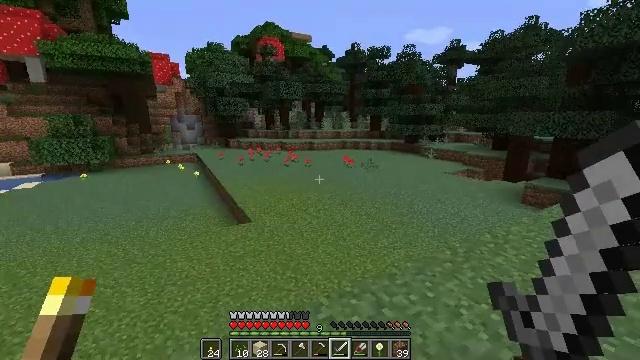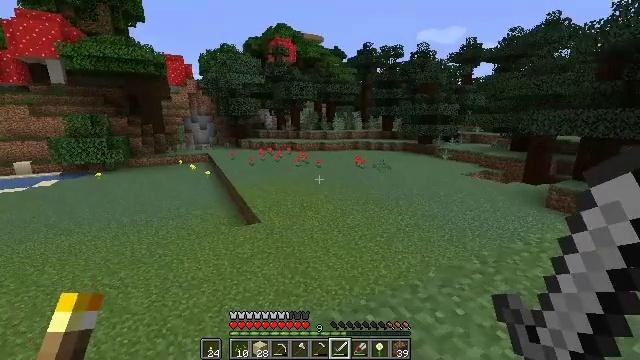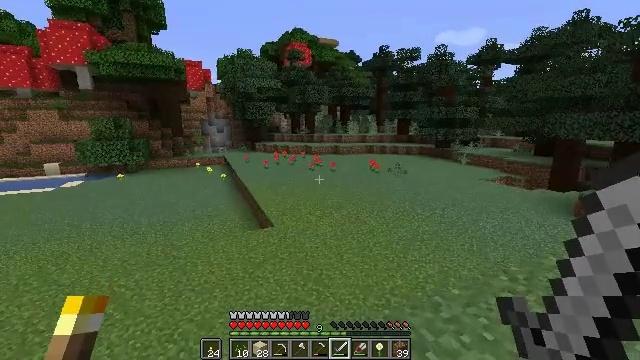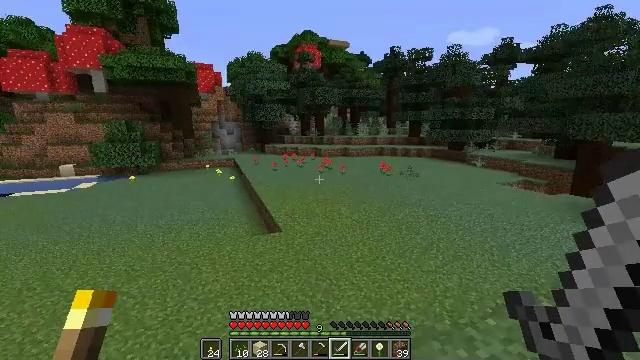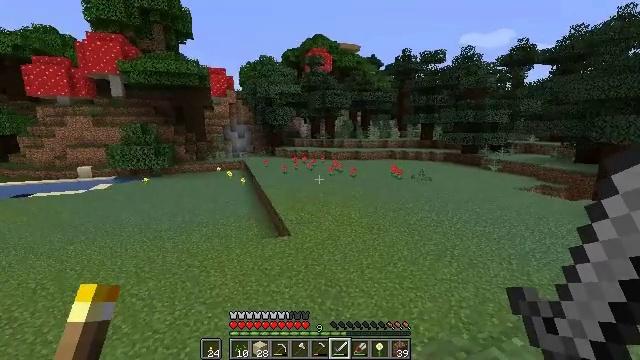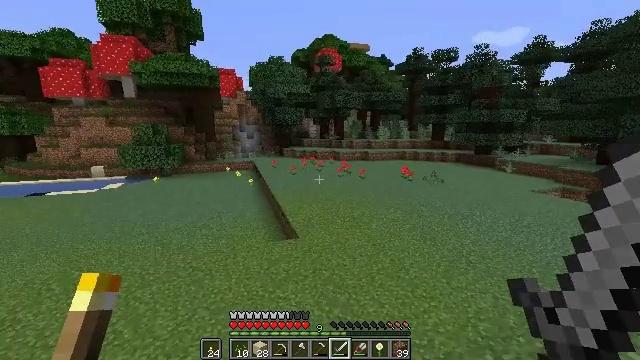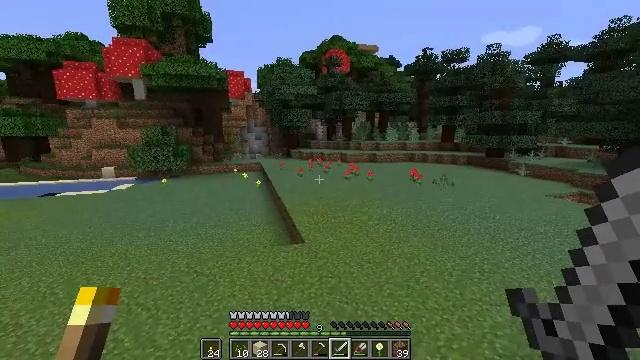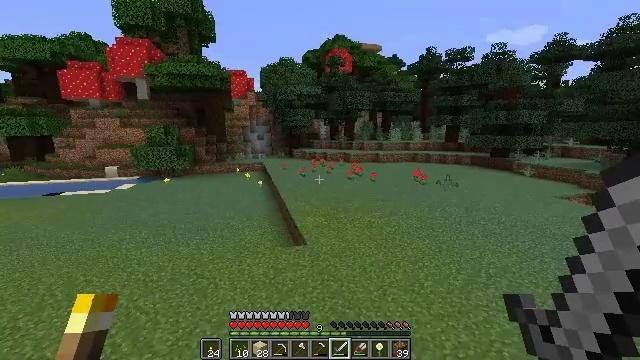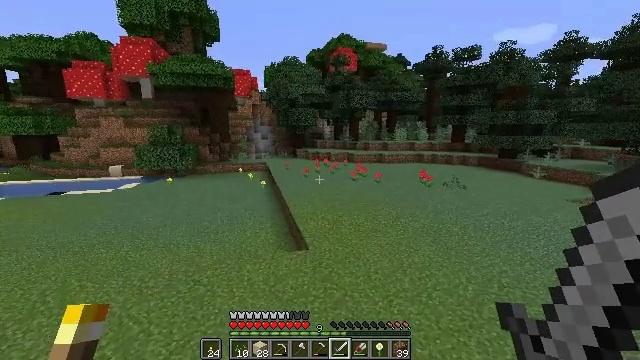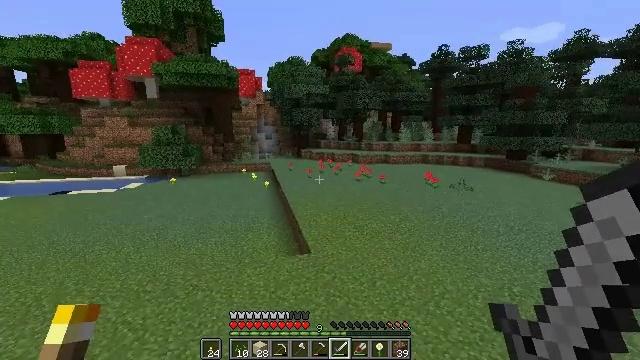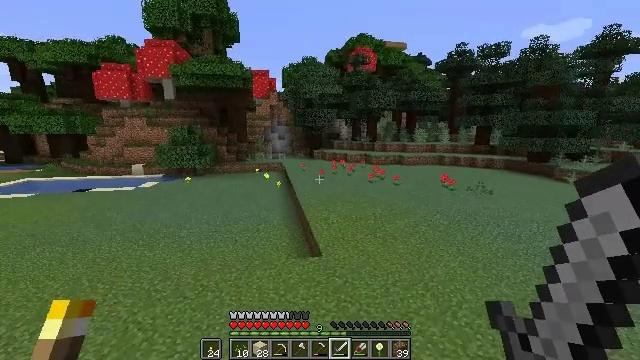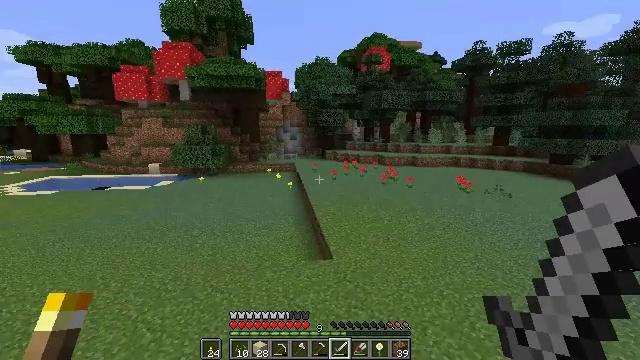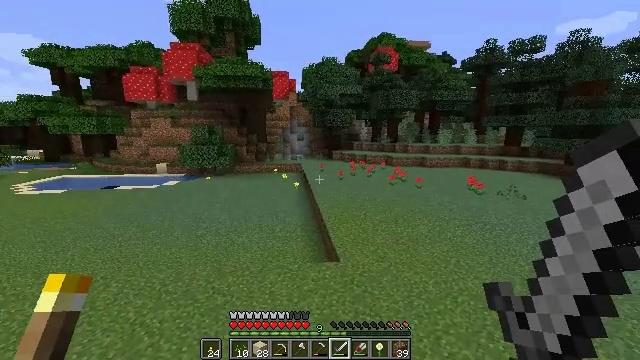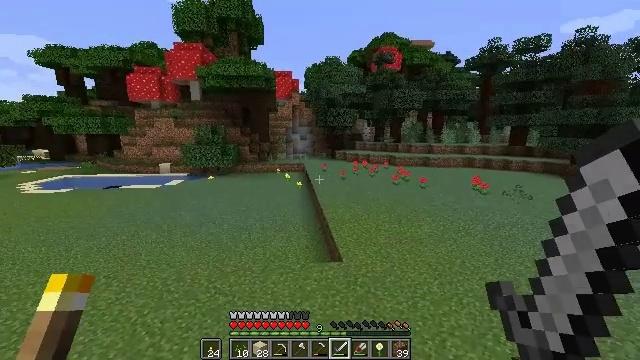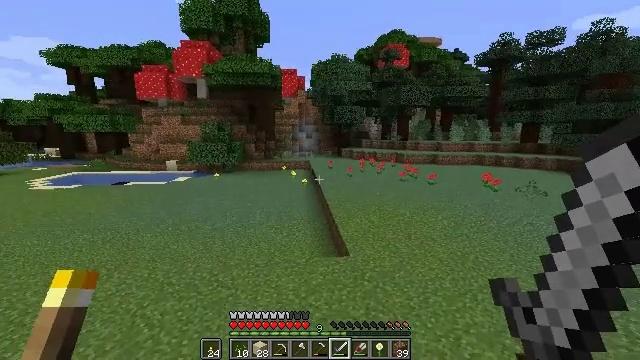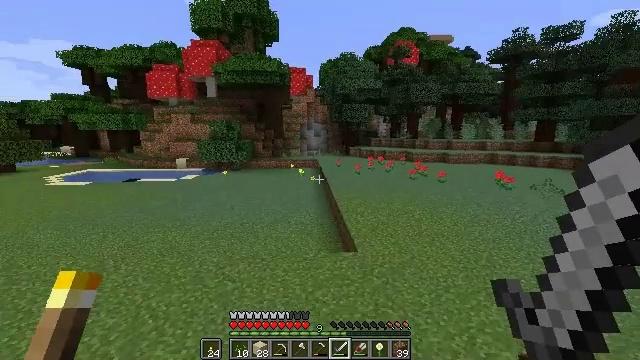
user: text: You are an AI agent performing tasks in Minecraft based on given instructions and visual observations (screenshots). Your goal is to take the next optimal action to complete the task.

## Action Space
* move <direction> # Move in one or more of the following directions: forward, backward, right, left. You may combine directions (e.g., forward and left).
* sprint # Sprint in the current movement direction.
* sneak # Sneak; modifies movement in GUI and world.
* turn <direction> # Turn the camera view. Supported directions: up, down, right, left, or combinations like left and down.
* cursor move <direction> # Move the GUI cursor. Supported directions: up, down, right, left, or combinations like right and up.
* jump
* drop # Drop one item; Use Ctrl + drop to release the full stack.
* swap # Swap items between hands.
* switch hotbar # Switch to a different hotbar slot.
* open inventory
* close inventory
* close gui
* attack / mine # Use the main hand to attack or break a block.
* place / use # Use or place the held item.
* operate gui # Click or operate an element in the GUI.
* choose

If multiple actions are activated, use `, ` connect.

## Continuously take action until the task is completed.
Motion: motion action
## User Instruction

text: Attack the ground to gather sand.
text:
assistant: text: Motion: move forward, turn left
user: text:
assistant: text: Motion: move forward, turn left
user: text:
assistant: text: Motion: move forward, turn left
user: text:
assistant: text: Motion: move forward, sprint, turn left
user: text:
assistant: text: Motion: move forward, sprint, turn left
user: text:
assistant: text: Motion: move forward, sprint, turn left
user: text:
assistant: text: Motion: move forward, sprint
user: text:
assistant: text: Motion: move forward
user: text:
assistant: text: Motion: move forward
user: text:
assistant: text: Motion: move forward, turn left
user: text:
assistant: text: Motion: move forward, sprint, turn left
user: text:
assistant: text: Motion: move forward, sprint, turn left
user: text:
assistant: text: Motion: move forward, sprint
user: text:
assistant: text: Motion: move forward, turn left
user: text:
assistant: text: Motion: move forward, turn left
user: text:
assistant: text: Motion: move forward, turn left
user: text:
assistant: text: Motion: move forward, turn left
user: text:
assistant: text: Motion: move forward, sprint, turn left
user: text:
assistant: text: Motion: move forward, sprint, turn left
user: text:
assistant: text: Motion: move forward
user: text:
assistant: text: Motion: move forward
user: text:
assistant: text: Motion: move forward
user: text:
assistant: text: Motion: move forward, sprint
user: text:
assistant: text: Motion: move forward, sprint
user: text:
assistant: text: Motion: move forward, sprint
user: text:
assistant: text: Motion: move forward, sprint
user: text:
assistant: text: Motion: move forward
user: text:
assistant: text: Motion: move forward
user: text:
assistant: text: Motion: move forward
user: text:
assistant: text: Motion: move forward, sprint, turn right